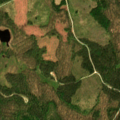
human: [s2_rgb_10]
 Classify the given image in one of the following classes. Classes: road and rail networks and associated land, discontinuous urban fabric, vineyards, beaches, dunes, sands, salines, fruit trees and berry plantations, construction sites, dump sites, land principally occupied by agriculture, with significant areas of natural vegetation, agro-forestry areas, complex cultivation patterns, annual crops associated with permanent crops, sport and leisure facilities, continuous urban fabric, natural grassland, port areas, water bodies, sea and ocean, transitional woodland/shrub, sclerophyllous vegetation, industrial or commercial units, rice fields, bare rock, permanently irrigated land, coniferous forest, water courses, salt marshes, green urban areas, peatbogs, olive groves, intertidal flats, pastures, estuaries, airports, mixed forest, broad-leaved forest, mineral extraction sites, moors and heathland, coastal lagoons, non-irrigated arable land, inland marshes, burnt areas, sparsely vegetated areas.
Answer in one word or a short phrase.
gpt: coniferous forest, transitional woodland/shrub